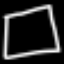
Label: square